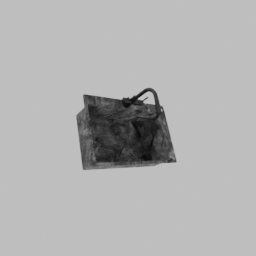
Label: appliances